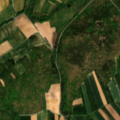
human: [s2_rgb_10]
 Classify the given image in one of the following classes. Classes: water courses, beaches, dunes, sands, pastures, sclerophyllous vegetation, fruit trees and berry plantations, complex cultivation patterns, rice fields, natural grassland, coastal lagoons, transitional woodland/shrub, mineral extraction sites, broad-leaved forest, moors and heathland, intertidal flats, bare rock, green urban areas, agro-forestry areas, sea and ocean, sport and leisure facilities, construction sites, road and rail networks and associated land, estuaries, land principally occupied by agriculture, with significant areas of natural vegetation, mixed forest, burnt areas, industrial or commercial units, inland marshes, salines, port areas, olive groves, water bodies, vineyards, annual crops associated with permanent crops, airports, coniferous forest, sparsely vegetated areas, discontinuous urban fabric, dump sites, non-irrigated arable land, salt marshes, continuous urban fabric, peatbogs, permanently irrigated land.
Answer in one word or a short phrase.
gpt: non-irrigated arable land, complex cultivation patterns, broad-leaved forest, mixed forest